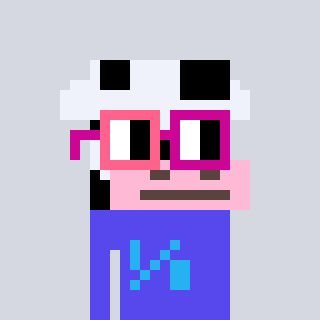
a pixel art character with square pink and red glasses, a cow-shaped head and a computerblue-colored body on a cool background